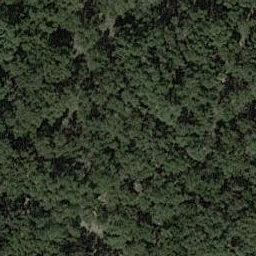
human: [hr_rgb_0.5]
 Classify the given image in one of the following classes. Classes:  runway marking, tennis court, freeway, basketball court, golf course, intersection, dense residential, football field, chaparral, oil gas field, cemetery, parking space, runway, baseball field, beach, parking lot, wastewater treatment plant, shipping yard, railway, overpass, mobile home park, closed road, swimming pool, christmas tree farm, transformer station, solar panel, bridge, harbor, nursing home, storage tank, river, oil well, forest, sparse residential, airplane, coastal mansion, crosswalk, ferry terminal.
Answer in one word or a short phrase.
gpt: forest